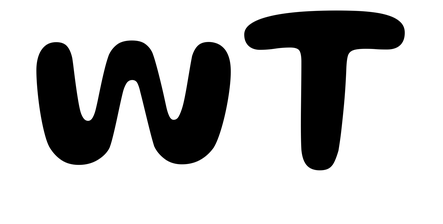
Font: Gluten_Medium